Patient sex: M
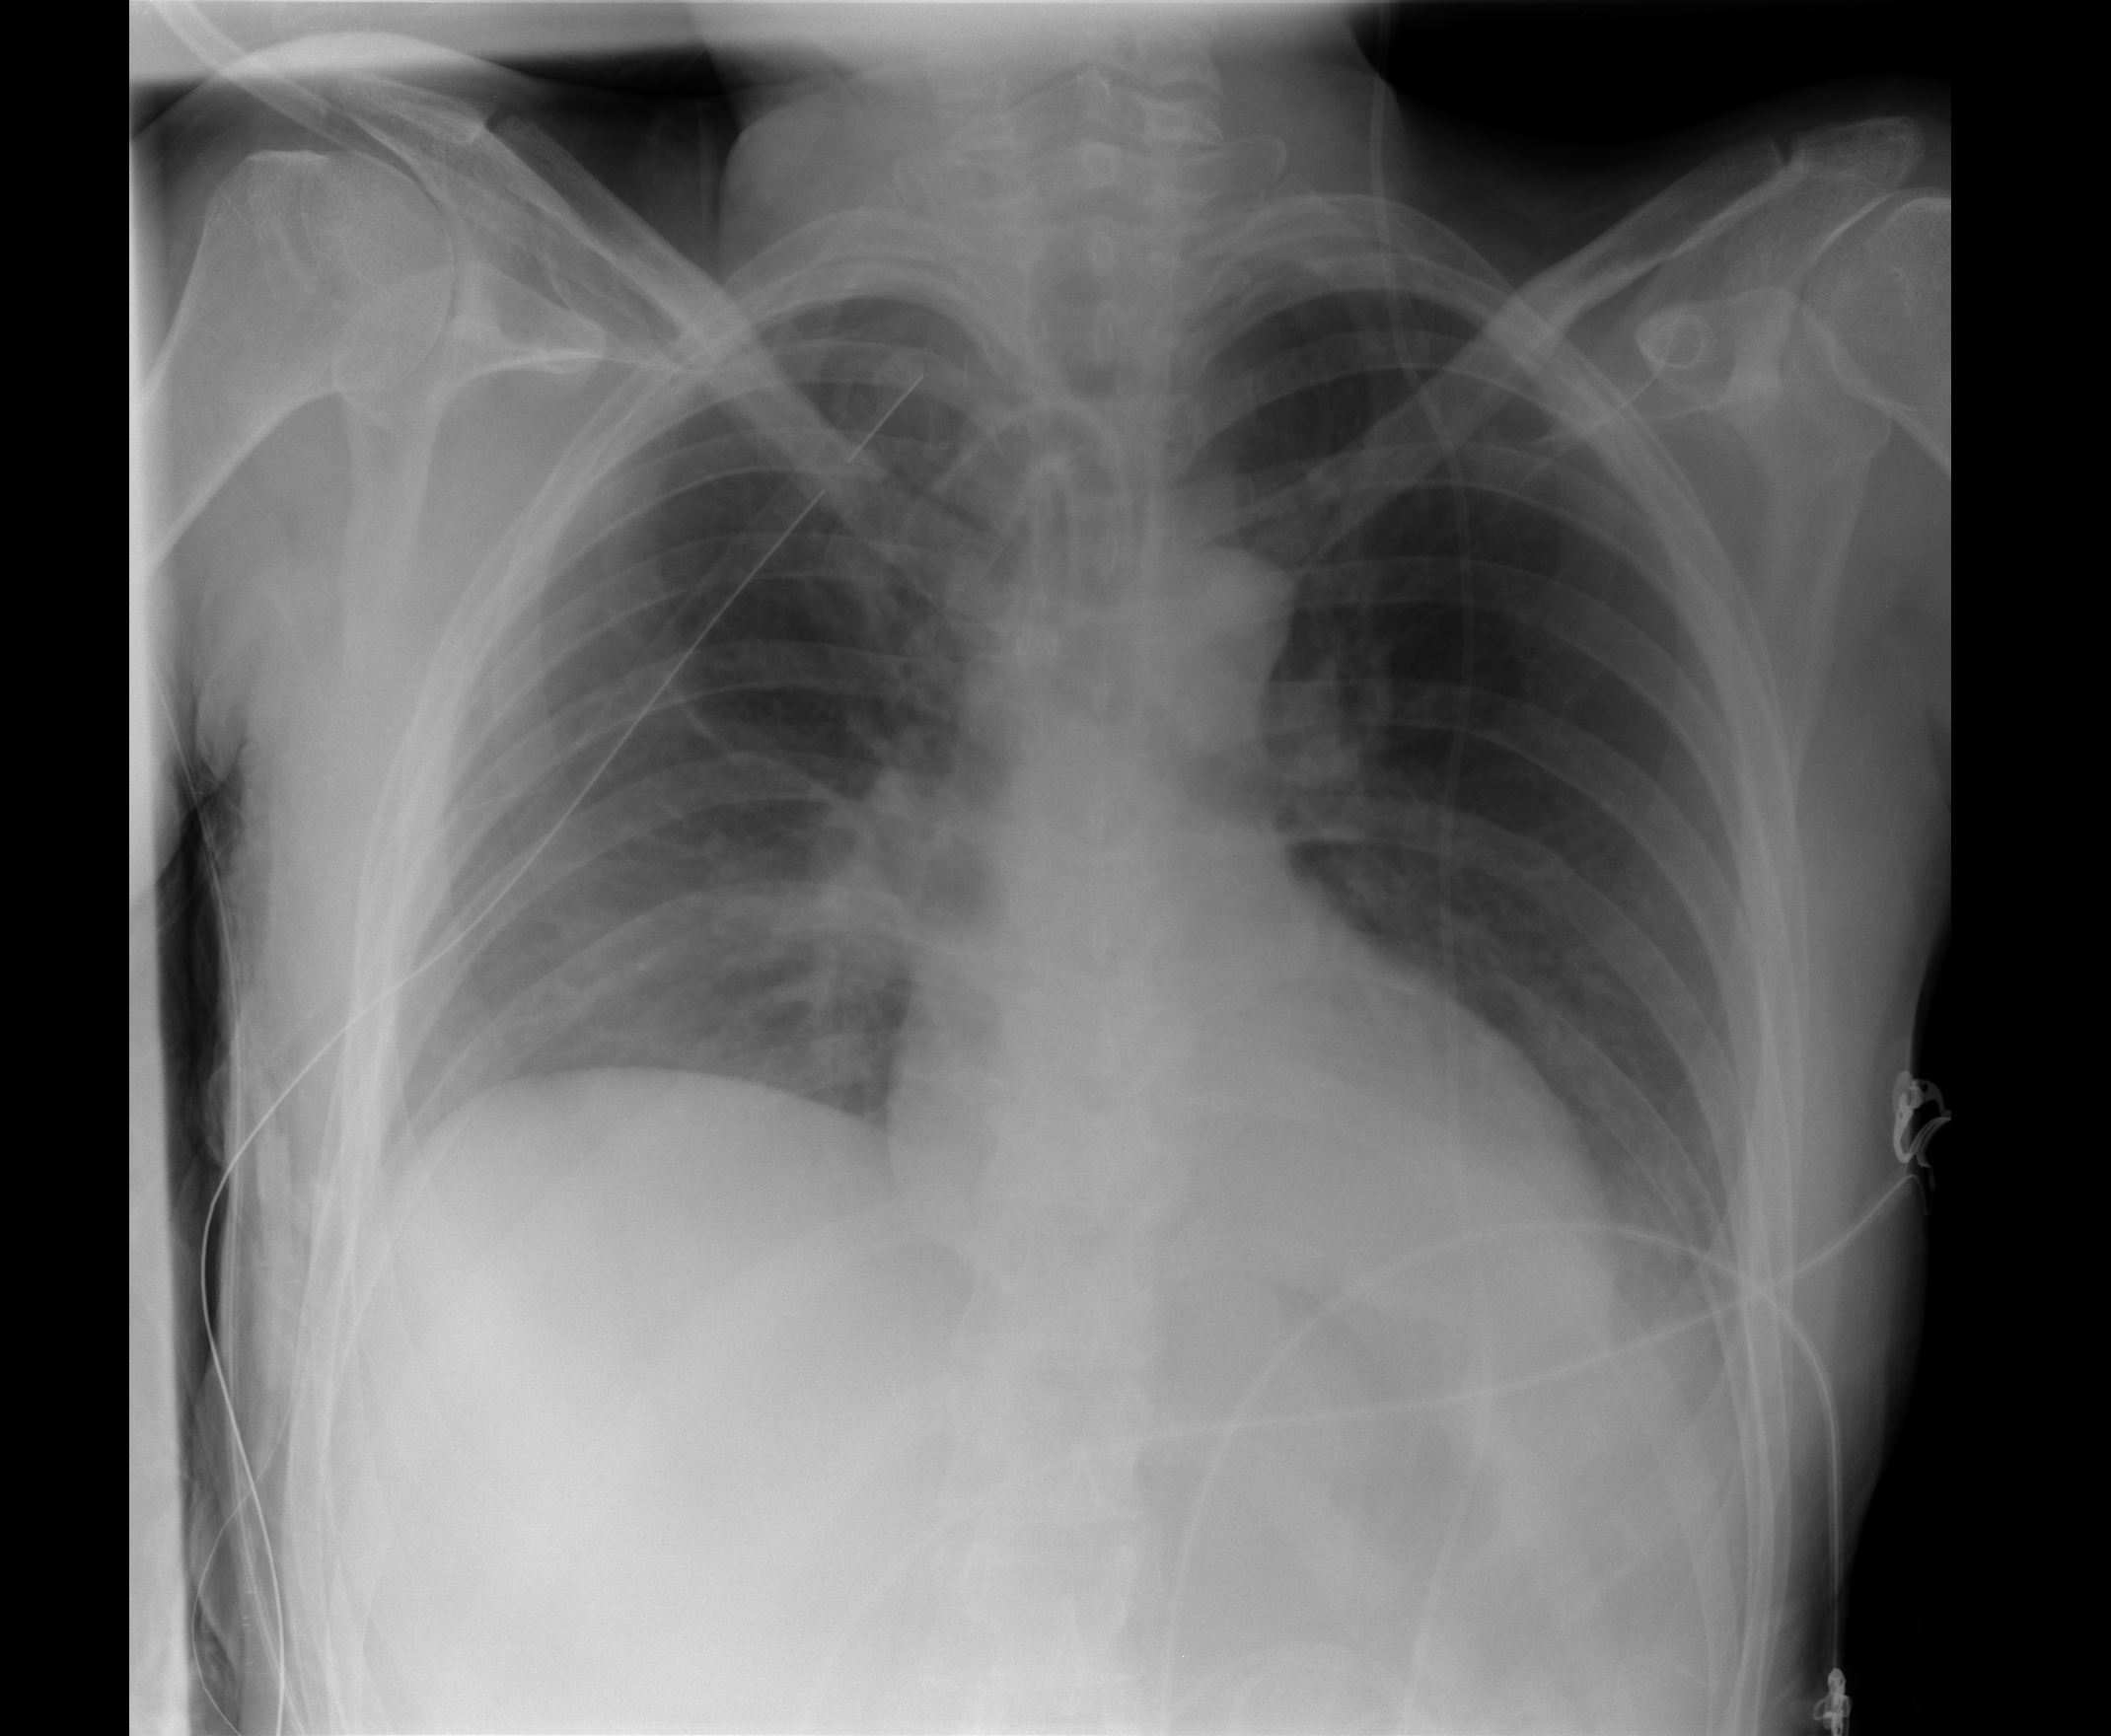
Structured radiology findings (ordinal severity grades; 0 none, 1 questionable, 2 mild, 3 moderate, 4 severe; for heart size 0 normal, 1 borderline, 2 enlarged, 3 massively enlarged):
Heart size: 0
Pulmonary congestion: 0
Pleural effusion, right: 0
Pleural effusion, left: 2
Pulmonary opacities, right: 0
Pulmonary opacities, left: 1
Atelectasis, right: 2
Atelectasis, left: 2